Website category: phone
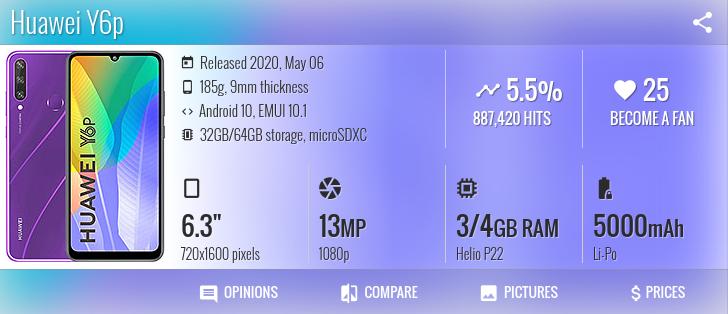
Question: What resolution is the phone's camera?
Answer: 1080p

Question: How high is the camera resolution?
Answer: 1080p

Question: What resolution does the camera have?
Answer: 1080p

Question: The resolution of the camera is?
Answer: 1080p

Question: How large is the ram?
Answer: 3/4 GB RAM

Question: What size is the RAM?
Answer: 3/4 GB RAM

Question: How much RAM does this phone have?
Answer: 3/4 GB RAM

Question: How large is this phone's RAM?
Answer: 3/4 GB RAM

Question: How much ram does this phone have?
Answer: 3/4 GB RAM

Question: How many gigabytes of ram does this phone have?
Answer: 3/4 GB RAM

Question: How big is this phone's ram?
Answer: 3/4 GB RAM

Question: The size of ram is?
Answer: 3/4 GB RAM

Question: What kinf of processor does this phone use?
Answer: Helio P22

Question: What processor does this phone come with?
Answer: Helio P22

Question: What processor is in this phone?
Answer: Helio P22

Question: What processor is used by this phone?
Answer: Helio P22

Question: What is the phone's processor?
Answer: Helio P22

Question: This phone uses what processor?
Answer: Helio P22

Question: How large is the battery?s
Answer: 5000 mAh

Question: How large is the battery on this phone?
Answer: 5000 mAh

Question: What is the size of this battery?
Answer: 5000 mAh

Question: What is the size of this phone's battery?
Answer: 5000 mAh

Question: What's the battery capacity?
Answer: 5000 mAh

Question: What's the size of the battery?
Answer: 5000 mAh

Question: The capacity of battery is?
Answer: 5000 mAh